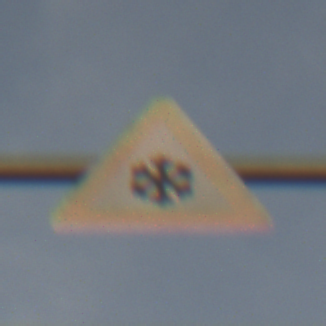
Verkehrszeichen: SchneeOderEisglaette
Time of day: SunriseSunset
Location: Outdoor (Nature)
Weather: PartlyCloudy
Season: NotSpecified
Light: Natural